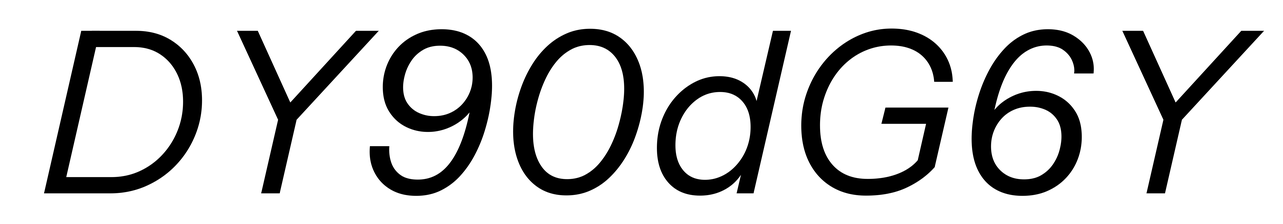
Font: InstrumentSans-Italic_Italic